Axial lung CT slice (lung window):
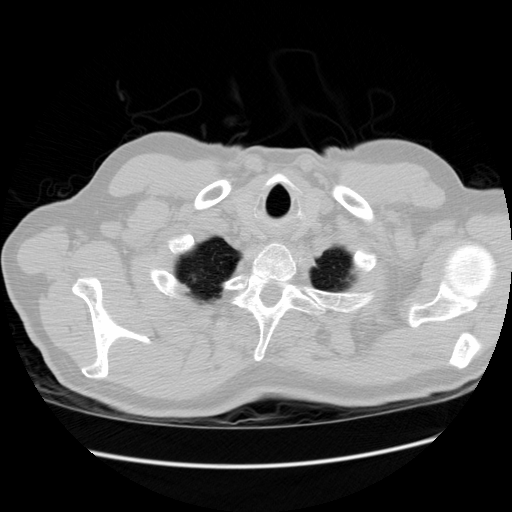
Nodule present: no